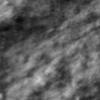
Label: no_change